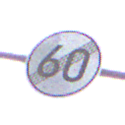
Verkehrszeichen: EndeGeschwindigkeit60
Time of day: Midday
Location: Outdoor (Nature)
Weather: PartlyCloudy
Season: NotSpecified
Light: Natural